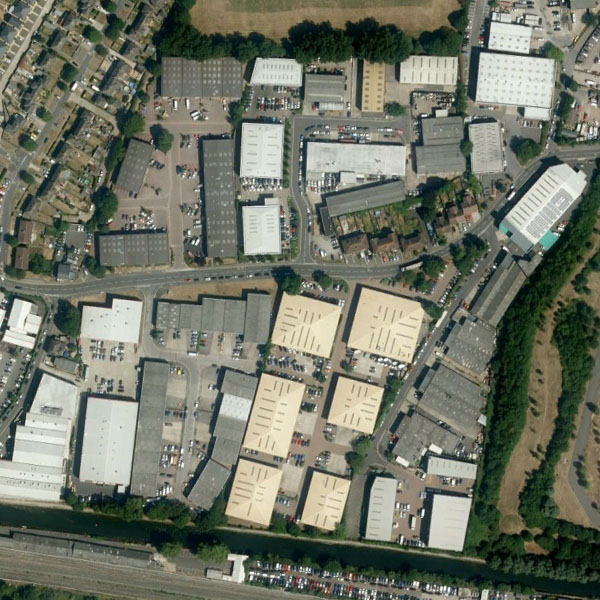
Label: Industrial